Interaction volume radius: 5 \u00c5
Interaction volume height: 45 \u00c5
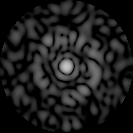
Disorder parameter: 0.8381